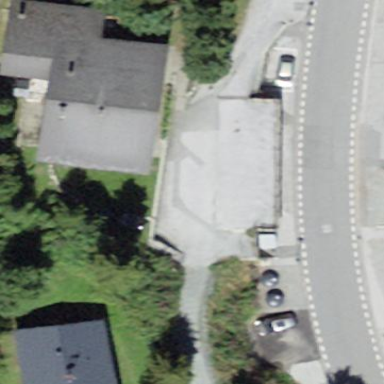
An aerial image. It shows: Terrace building.